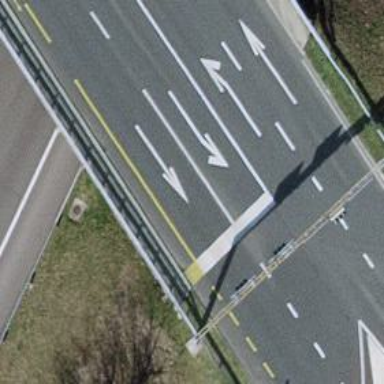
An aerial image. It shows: Secondary road with asphalt surface and designated cycle lane.